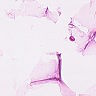
Metastatic tissue present: no